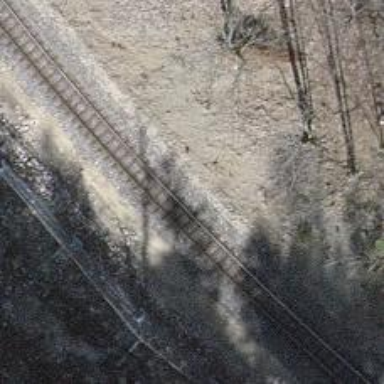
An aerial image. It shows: Narrow-gauge railway track with one electrified contact line.